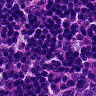
Metastatic tissue present: no